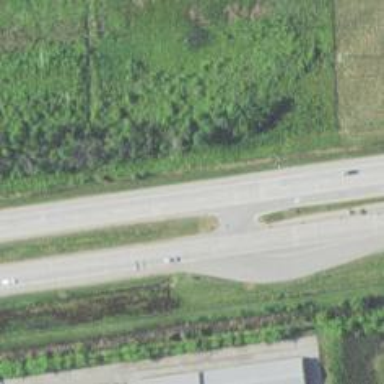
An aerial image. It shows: Asphalt road with primary link designation.